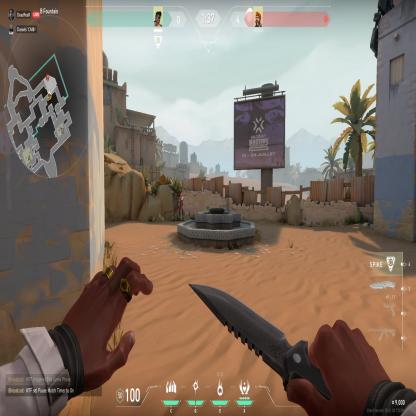
Label: enemy